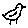
Label: bird